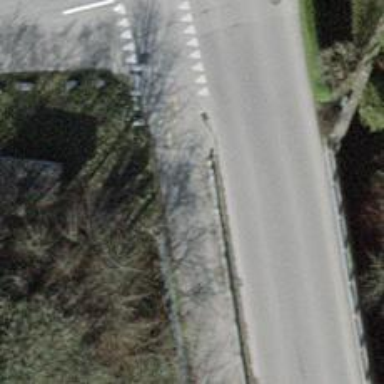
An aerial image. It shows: Asphalt path crossing over bridge.